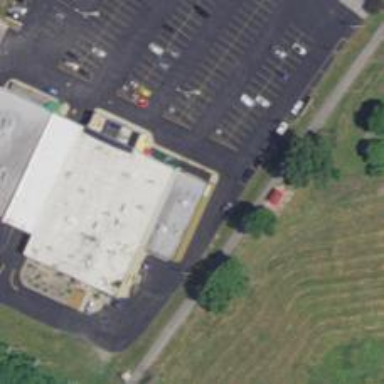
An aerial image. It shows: Building that houses fitness center.